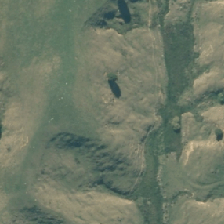
Land cover: high_producing_grassland